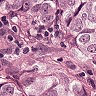
Metastatic tissue present: yes